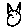
Label: cat